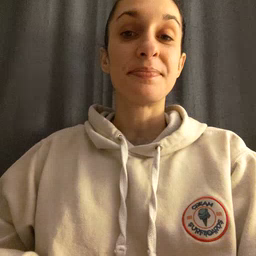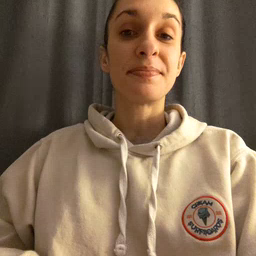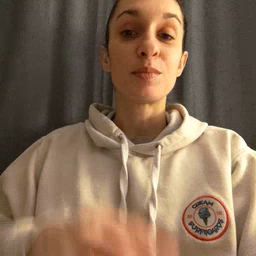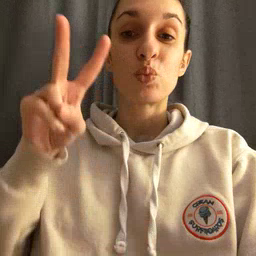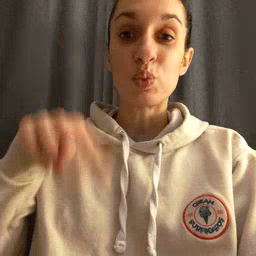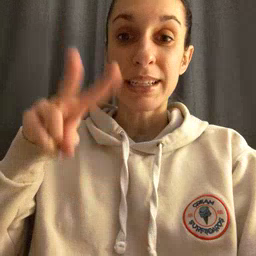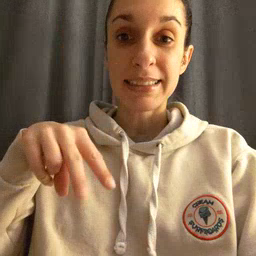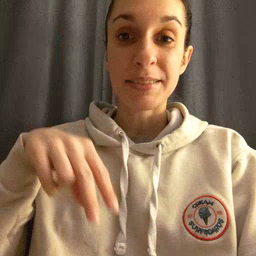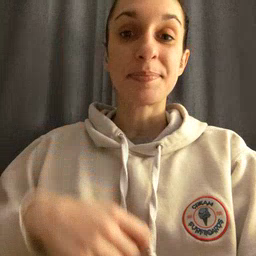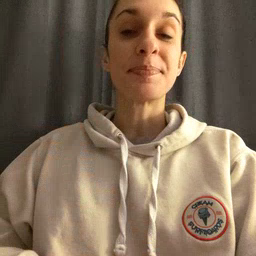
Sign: read